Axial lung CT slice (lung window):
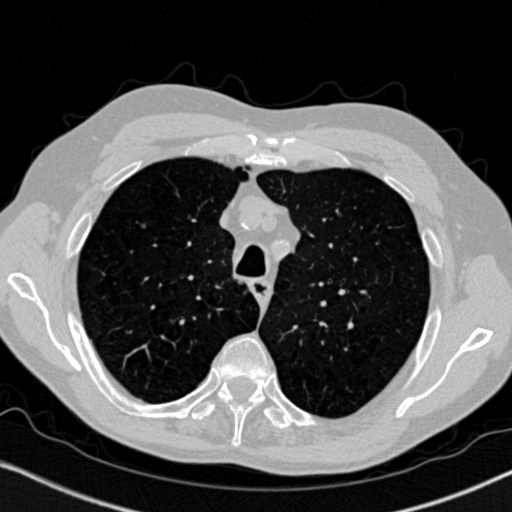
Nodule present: no